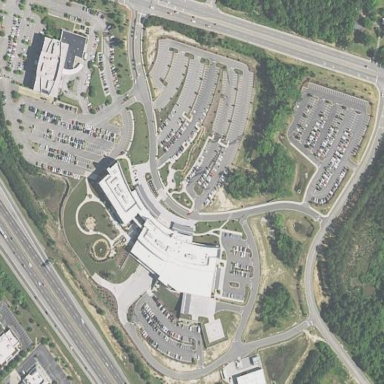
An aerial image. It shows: Healthcare facility identified as hospital.